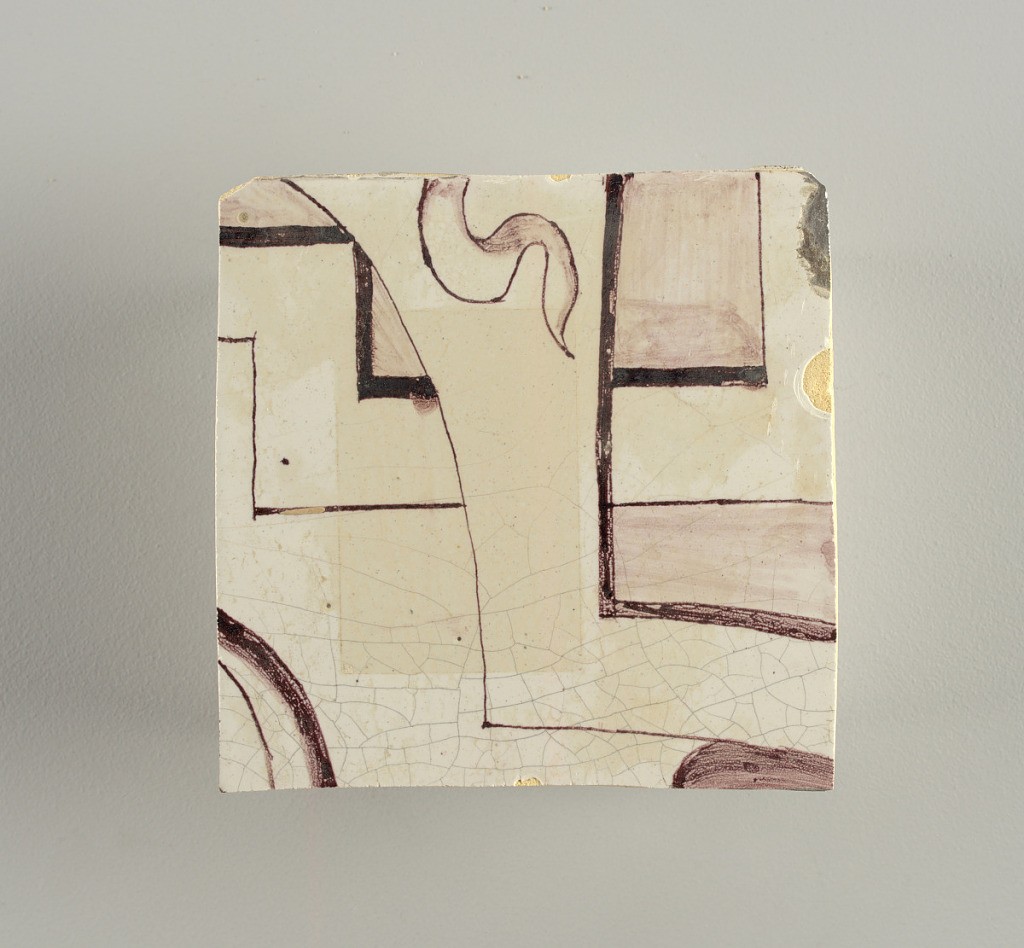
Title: Wall facing
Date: ca. 1725
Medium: tin-glazed earthenware, underglaze
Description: Running design for a frieze or a dado, composed of scrolls of foliage and strapwork, and four repeating motifs--a seated woman in a small upright oval medallion, a putto seated on a rocailled base, and strapwork in axial pattern.  The various panels, A to F, show various repeats of the same design, all being five tiles high and a varying number of tiles wide.